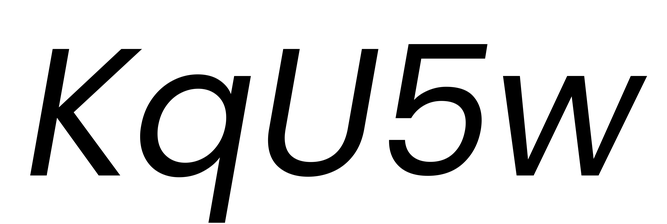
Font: Poppins-Italic